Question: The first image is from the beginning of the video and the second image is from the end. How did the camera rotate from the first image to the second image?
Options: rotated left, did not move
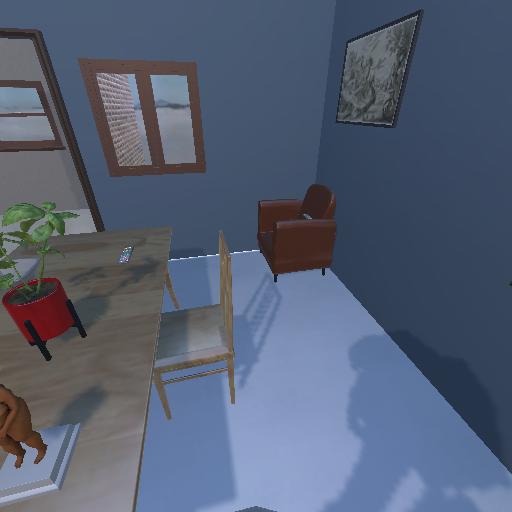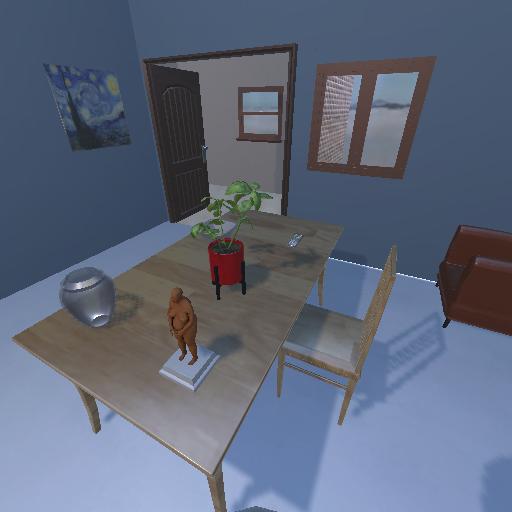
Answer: rotated left